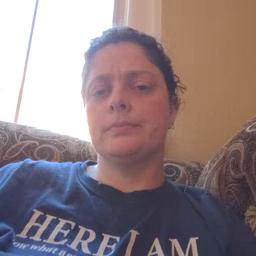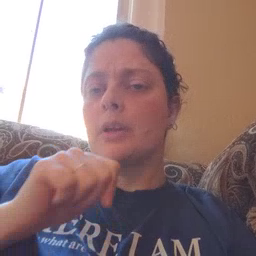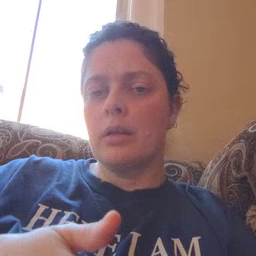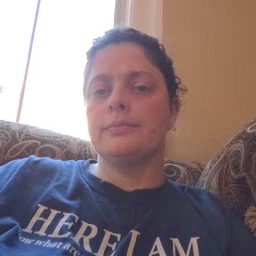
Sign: not